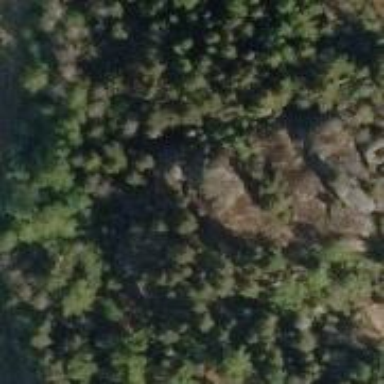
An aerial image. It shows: Natural cliff.